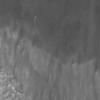
Label: not_dusty